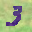
Label: 3